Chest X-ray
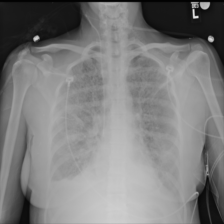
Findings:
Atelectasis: negative
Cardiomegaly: negative
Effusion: positive
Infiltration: negative
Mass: negative
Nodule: negative
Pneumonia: negative
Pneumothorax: negative
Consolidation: negative
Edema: negative
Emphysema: negative
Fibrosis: negative
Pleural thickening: negative
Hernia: negative